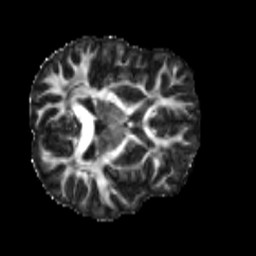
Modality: FA
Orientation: axial
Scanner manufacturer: siemens
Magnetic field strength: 3 T
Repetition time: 4 s
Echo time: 0.0594 s